一年级 · 组合数学
(3)号在(4)号的 —面, (2)号在(1)号的面, (5)号在最面。

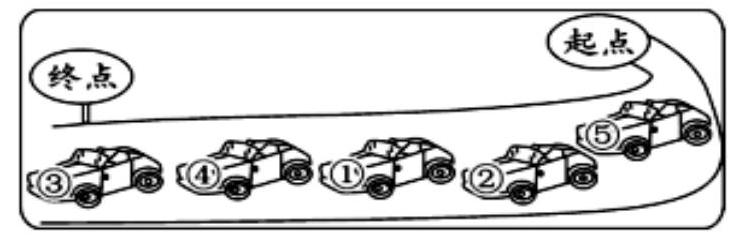
答案: 解前; 后; 后